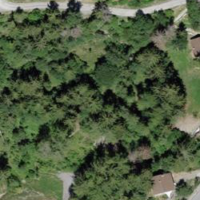
EUNIS habitat code: 43
Species observed at this site:
Rubus saxatilis